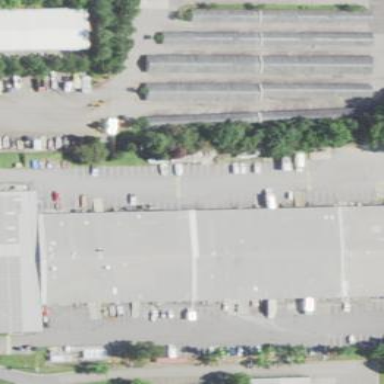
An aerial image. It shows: Commercial building.